Question: Could you tell me how to plot in Matlab figure such as below (smooth transition of colors)? Function 'countour' allows only to create plot with contour lines which doesn't provide enough information to me.

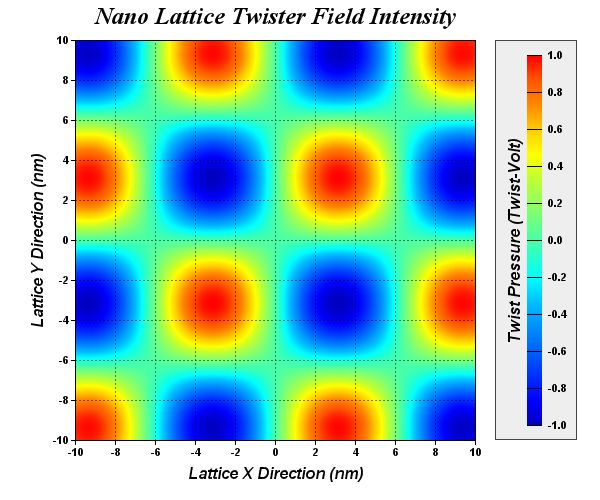
Answer: You can use <URL> with the ''jet'' colormap. Here's an example:
'''
x = conv2( randn(600), fspecial('gaussian',200,20), 'valid'); %// example 2D smooth data
imagesc(x)
colormap(jet)
colorbar
grid
'''